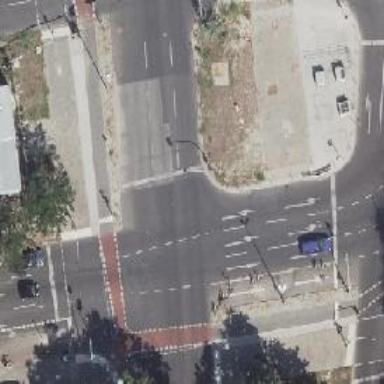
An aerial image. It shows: Road with traffic signals.